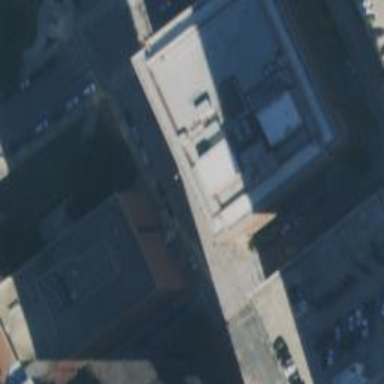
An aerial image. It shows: Public building.